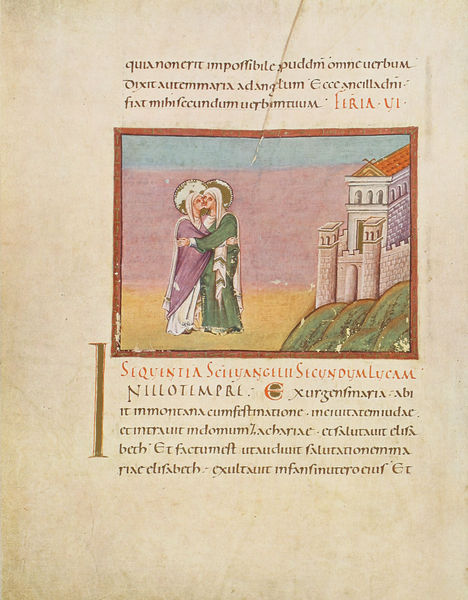
Titel: Codex Egberti
Institution: Trier, Stadtbibliothek/Stadtarchiv
Schlagwörter: mann, umhang, frauen, menschen, stadt, bunt, frau, zeichnung, dach, gebäude, rot, malerei, architektur, arme, bibel, kleidung, rahmen, bild, hügel, kirche, gewänder, paar, turm, schrift, kuss, küssen, umarmung, perspektive, mauer, ziegel, farbe, kopftuch, festhalten, altrosa, tor, buch, burg, türme, festung, druck, seite, text, zuneigung, buchseite, pergament, heiligenschein, pforte, nimbus, mittelalter, tempel, elisabeth, bedeutungsperspektive, heilige, heilig, maria, handschrift, heimsuchung, latein, nonnen, buchmalerei, evangelium, altertum, empfängnis, manuskript, ottonik, farbstreifen, erfahrungsperspektive, zuneiging